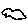
Label: cloud